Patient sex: F
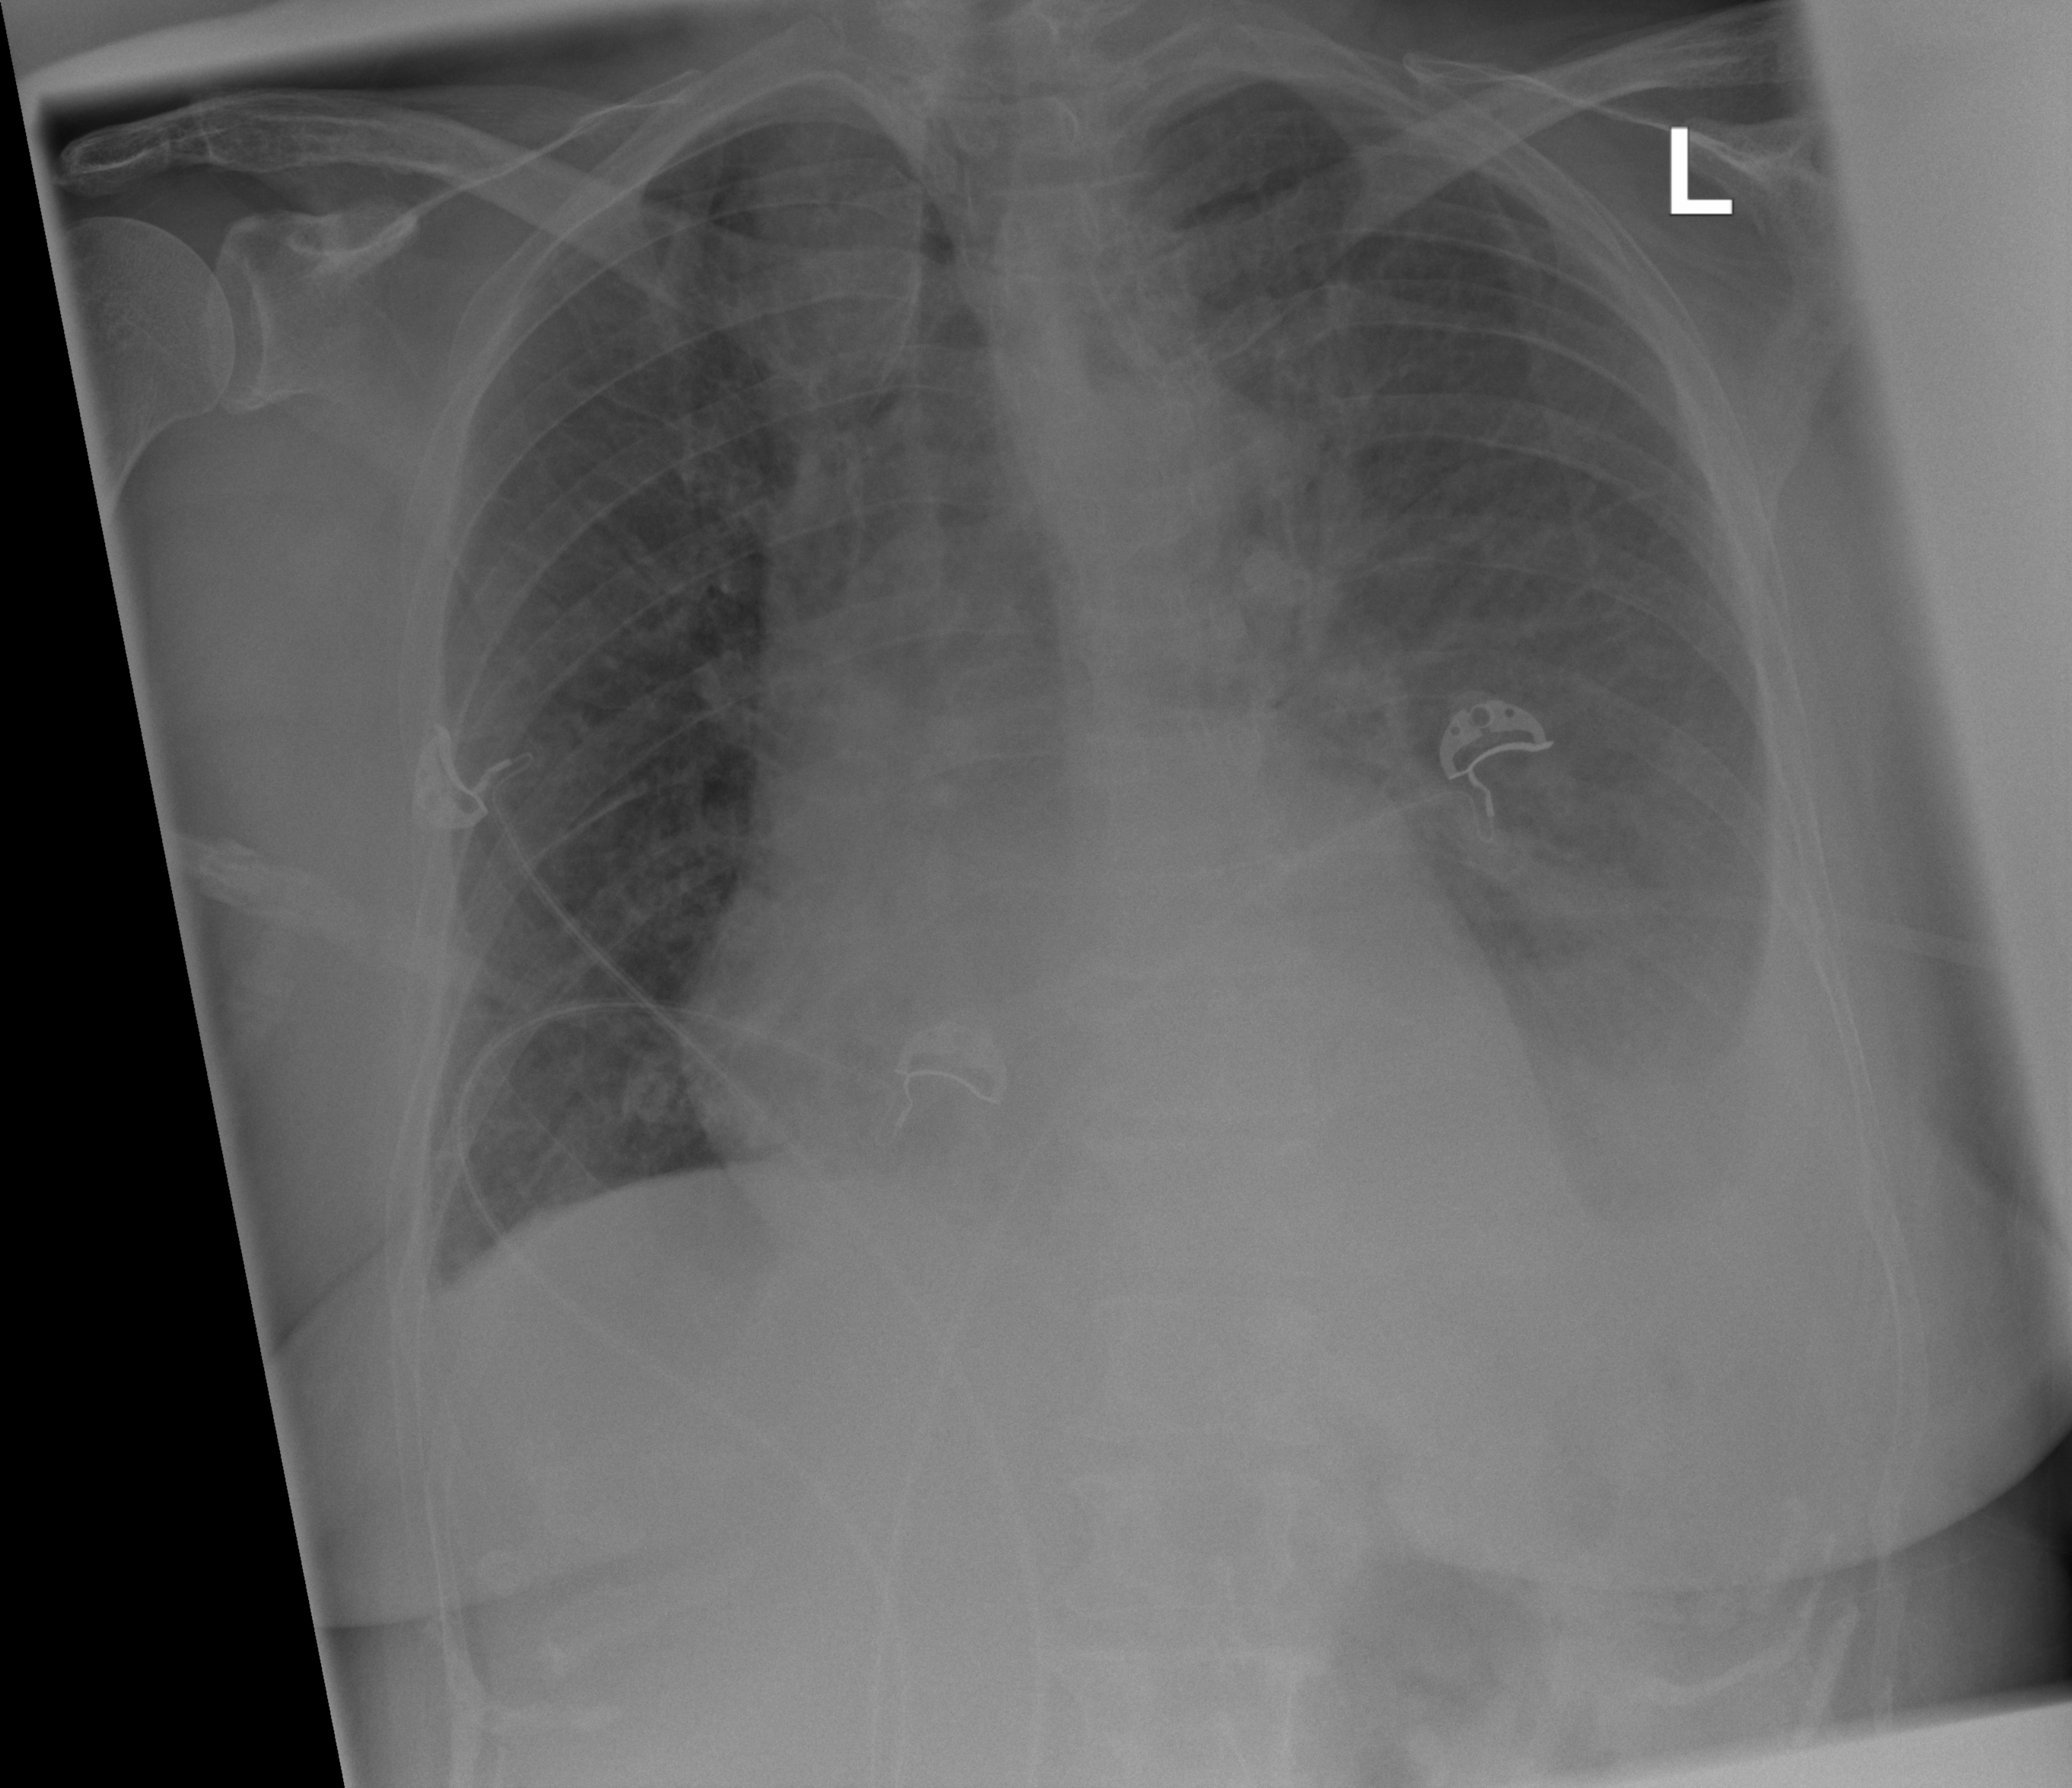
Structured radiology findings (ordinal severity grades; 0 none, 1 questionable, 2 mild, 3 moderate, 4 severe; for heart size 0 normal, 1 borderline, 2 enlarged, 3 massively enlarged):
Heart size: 1
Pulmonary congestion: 1
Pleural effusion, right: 0
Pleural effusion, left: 3
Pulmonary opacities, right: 0
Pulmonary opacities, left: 0
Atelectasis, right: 0
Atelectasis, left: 2